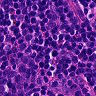
Metastatic tissue present: no